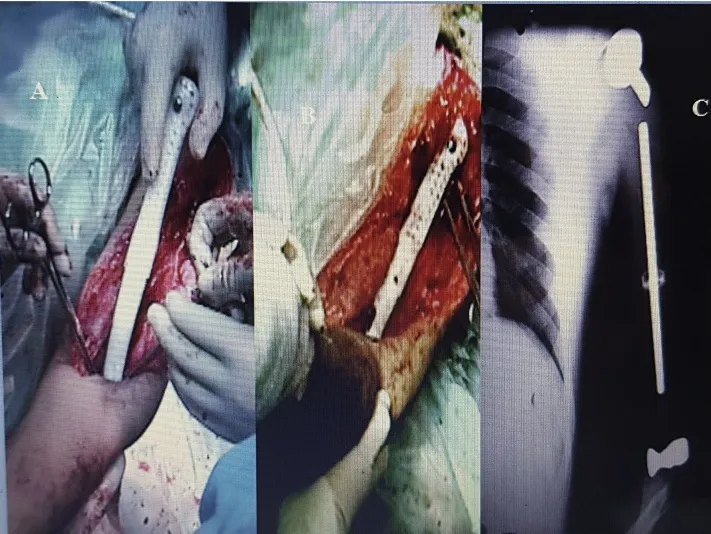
A, B total humerus prosthesis. C postoperative X-rays.
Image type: medical_photograph (other_medical_photograph)